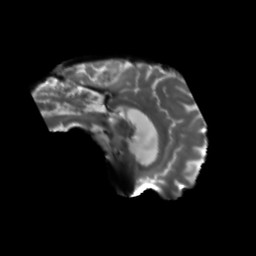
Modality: T2w
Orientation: sagittal
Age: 70
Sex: male
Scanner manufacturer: siemens
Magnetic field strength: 3 T
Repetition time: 5.25 s
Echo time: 0.08 s